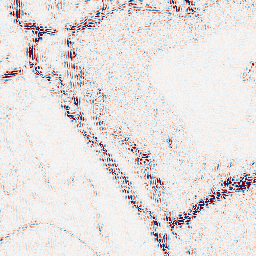
Category: wavelet
Decomposition family: wavelet_dwt
Decomposition parameters: wavelet: coif2
level: 2
Upsampling method: regularized
Upsampling parameters: scale: 4
lambda_reg: 0.01
Upsampling scale: 4